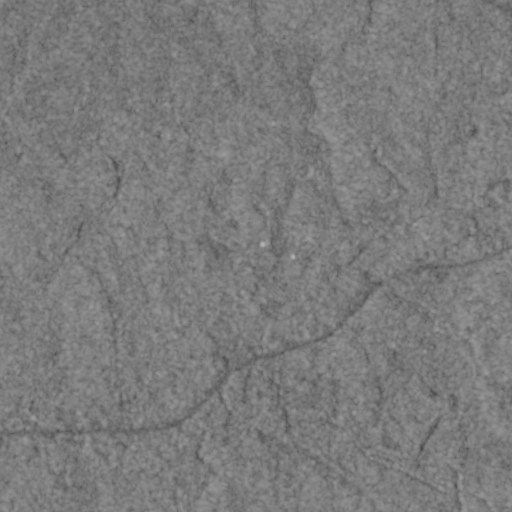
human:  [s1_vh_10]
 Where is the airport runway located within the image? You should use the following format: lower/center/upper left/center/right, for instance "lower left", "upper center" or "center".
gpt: The airport runway is located in the upper right of the image.
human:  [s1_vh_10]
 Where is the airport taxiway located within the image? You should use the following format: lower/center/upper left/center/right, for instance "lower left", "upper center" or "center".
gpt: The airport taxiway is located in the upper right of the image.
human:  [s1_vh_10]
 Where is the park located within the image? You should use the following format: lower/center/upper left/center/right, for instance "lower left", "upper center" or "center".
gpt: There is no park in the image.

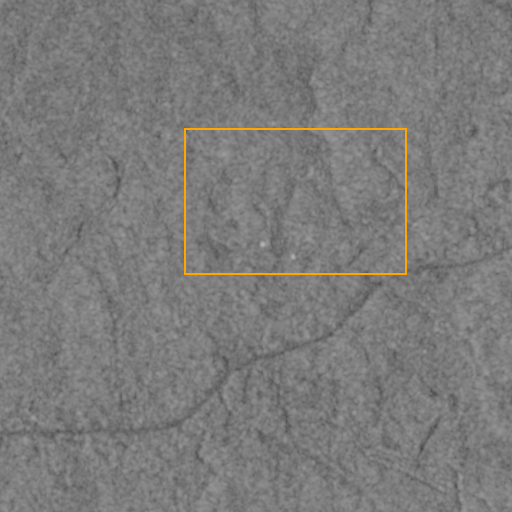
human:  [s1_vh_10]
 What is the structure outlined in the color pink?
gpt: There is no pink outline.
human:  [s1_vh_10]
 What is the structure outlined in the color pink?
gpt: There is no structure outlined in pink.